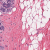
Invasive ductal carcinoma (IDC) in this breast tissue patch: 0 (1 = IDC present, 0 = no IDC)